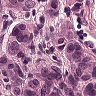
Metastatic tissue present: yes